Field crop: maize
Growth stage: 2
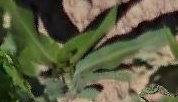
Species: maize